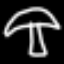
Label: mushroom